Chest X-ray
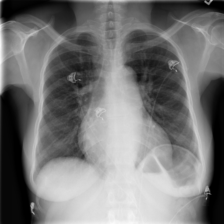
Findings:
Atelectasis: negative
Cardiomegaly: positive
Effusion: negative
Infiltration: negative
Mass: negative
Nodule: negative
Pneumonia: negative
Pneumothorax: negative
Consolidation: negative
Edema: negative
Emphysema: negative
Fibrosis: negative
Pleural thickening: negative
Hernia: negative